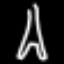
Label: The Eiffel Tower